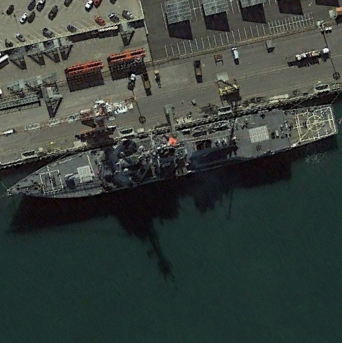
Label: destroyer